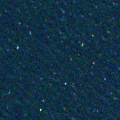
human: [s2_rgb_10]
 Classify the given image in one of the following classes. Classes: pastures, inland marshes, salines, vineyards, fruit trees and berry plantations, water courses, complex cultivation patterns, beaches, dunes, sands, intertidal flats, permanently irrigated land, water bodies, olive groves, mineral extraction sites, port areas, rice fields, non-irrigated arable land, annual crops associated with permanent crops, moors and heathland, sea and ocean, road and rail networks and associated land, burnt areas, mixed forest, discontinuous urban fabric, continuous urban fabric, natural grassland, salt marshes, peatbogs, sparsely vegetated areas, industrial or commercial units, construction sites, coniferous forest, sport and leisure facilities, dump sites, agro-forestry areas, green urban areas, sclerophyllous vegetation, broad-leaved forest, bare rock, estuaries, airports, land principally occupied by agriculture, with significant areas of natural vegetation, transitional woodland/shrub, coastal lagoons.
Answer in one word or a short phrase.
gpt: sea and ocean